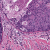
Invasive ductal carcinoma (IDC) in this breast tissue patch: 0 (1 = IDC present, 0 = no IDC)